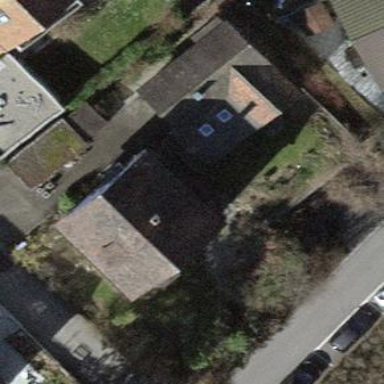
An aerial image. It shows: Residential building with gabled roof oriented along the structure. The roof has rosy brown color.